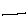
Label: line